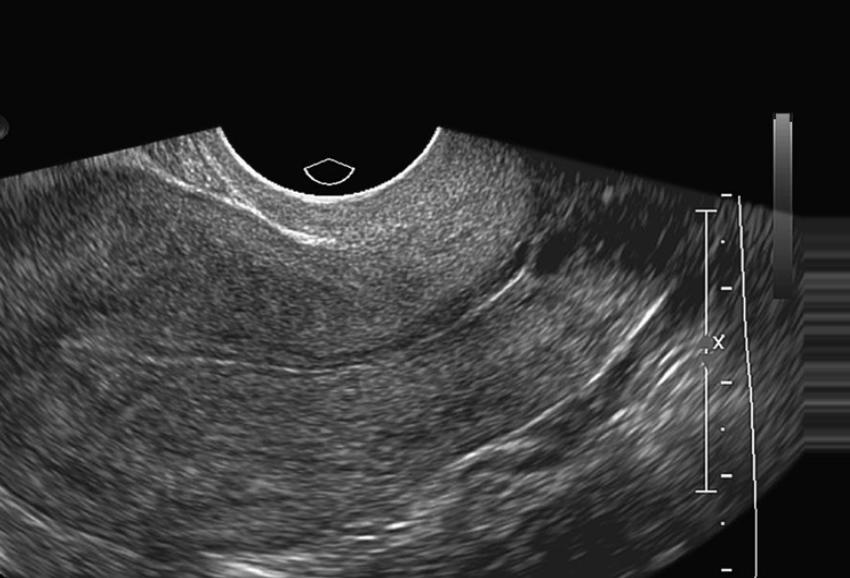
Label: notinfected